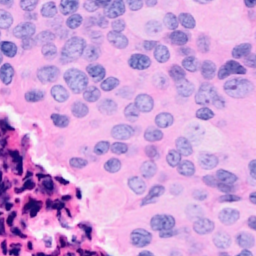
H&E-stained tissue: Breast